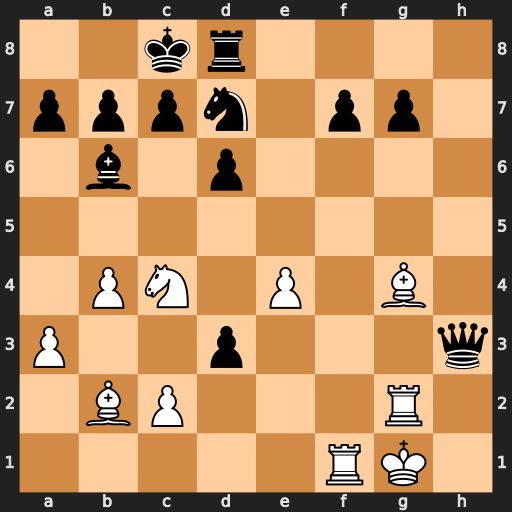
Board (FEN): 2kr4/pppn1pp1/1b1p4/8/1PN1P1B1/P2p3q/1BP3R1/5RK1
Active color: w
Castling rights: -
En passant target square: -
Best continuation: Nxb6+ axb6 Bxh3